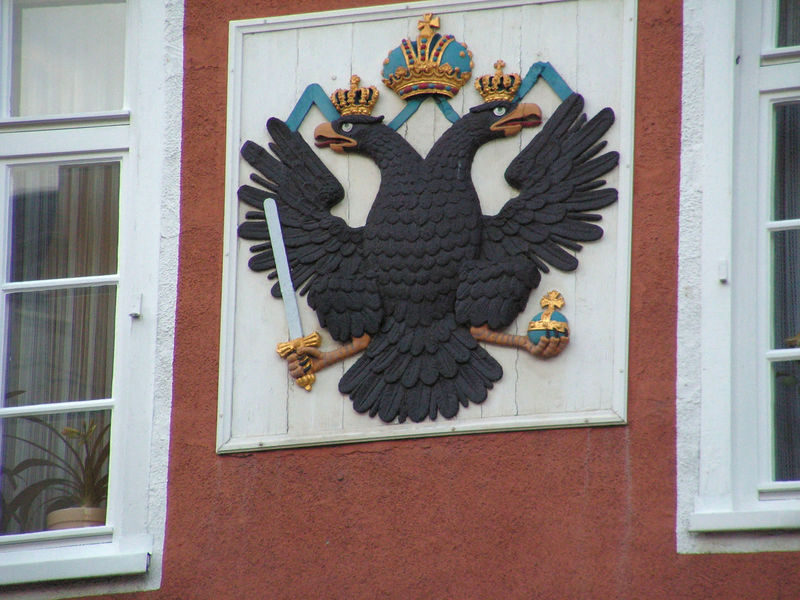
Titel: Rathaus / Reichskammergerichtsgebäude in Wetzlar
Standort: Wetzlar, Rathaus (EU - D - H)
Schlagwörter: adler, blau, flügel, weiß, blume, blumen, fenster, holz, köpfe, schwarz, gebäude, haus, rot, wand, federn, gefieder, rahmen, gold, drei, pflanze, pflanzen, krone, rosa, deutschland, apfel, herrschaft, relief, farbig, schnabel, fassade, zwei, mauer, verzierung, stuck, zimmerpflanze, bemalt, foto, hauswand, kreuz, schwert, krallen, schnäbel, österreich, photo, wappen, kralle, gefasst, gips, fotographie, welt, raben, zungen, zepter, doppel, kronen, fasade, doppeladler, doppelkopf, reichsapfel, bundesadler, ei